Aerial crown-view tile of a tropical tree (Barro Colorado Island, Panama), acquired 20250616:
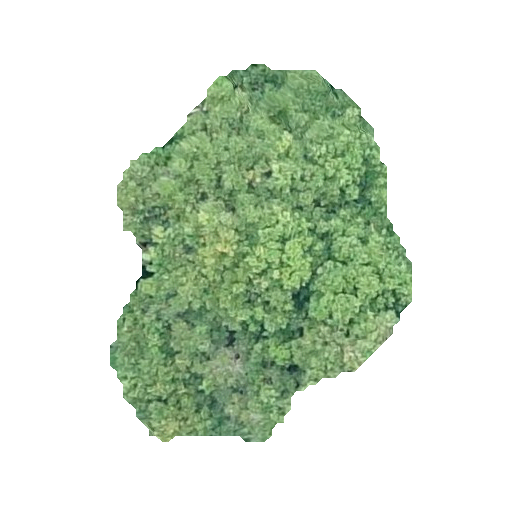
Species: Prioria copaifera
GBIF accepted scientific name: Prioria copaifera
Crown area: 118.845 m²